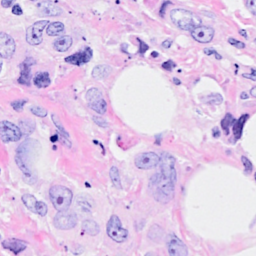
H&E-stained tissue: Breast